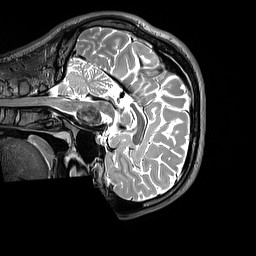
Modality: T2w
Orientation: sagittal
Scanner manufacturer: siemens
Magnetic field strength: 3 T
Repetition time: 3.2 s
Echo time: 0.451 s